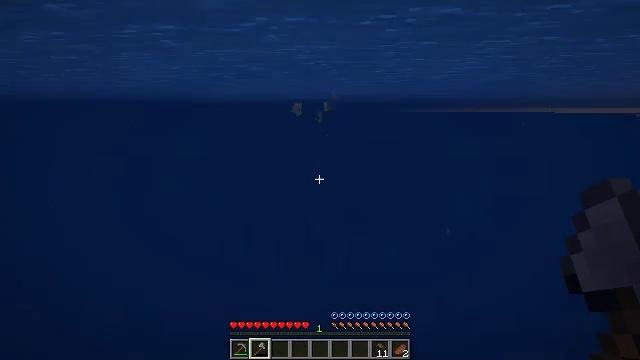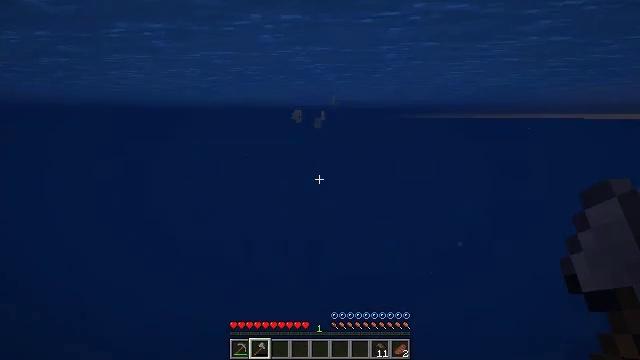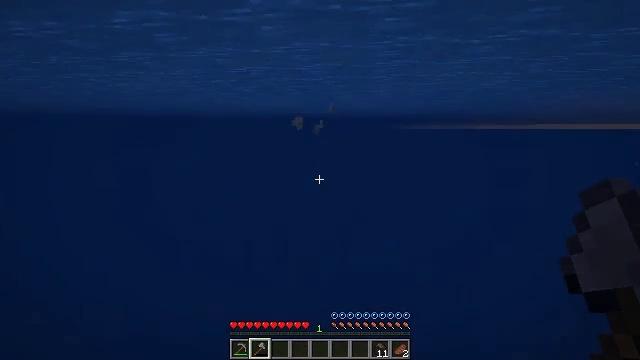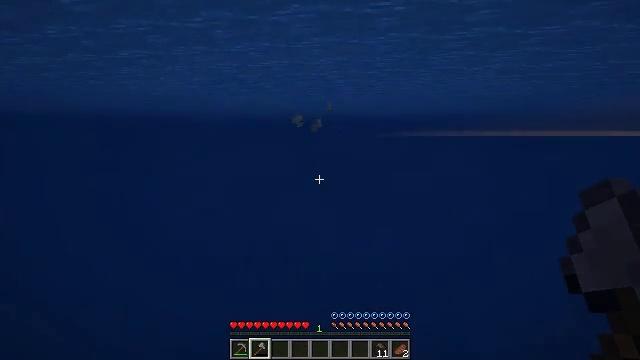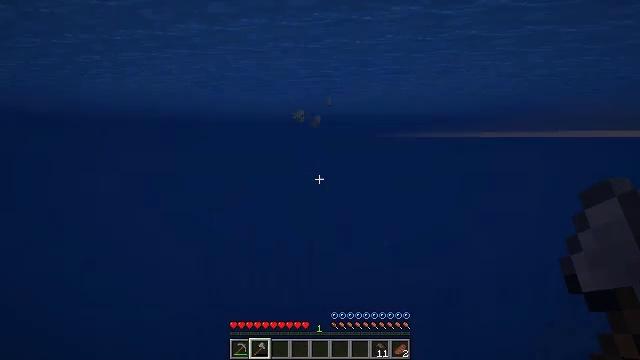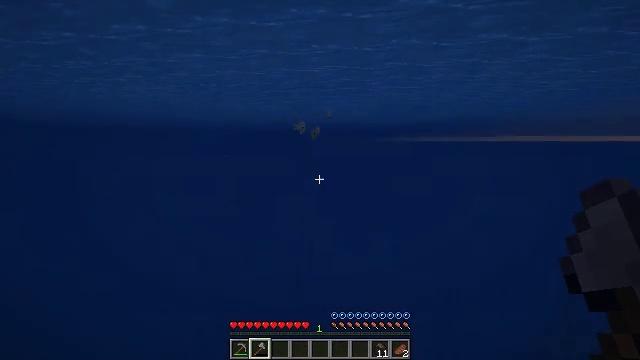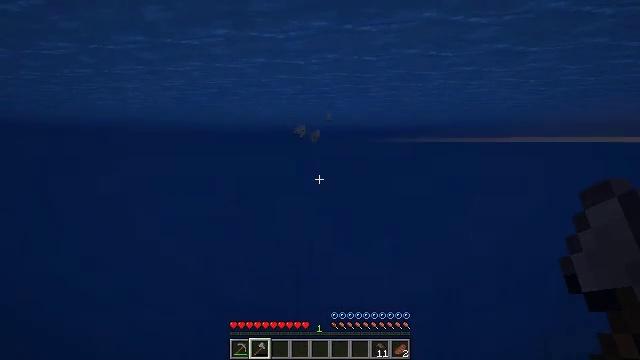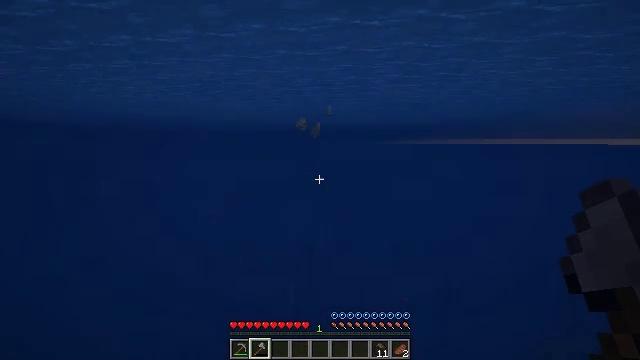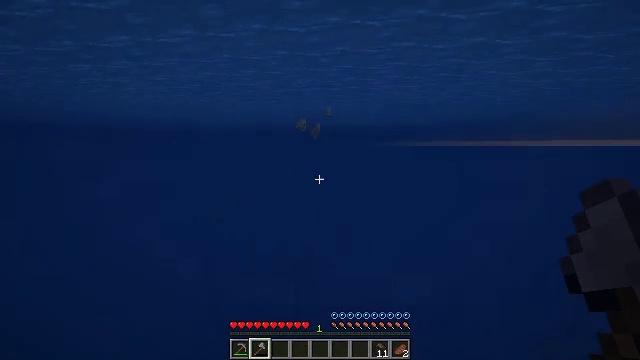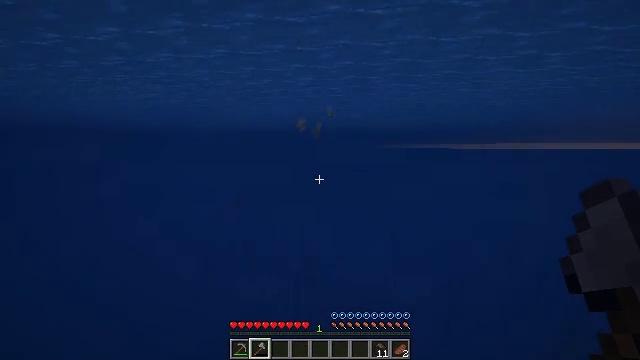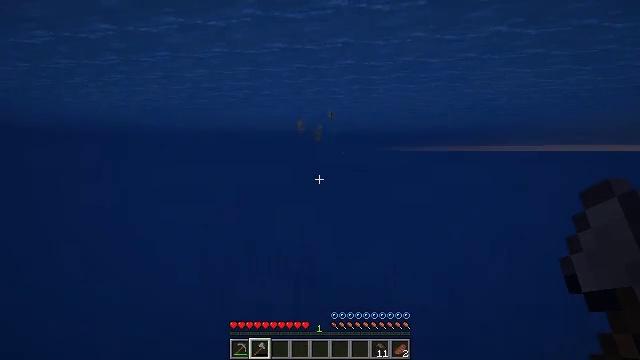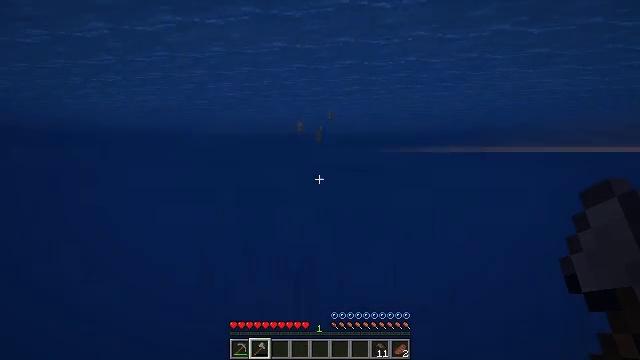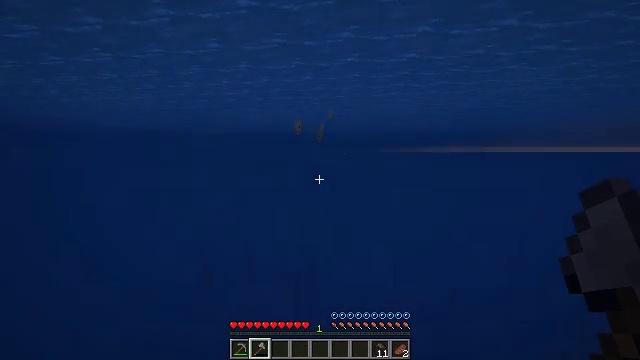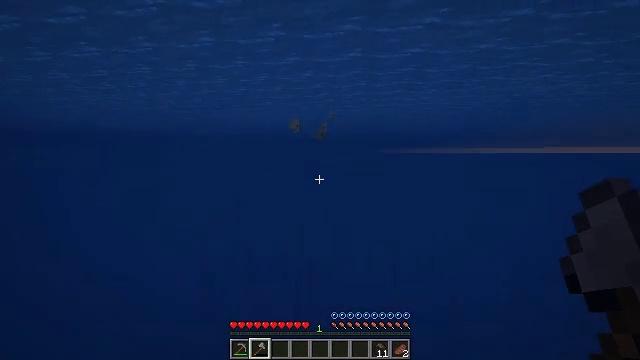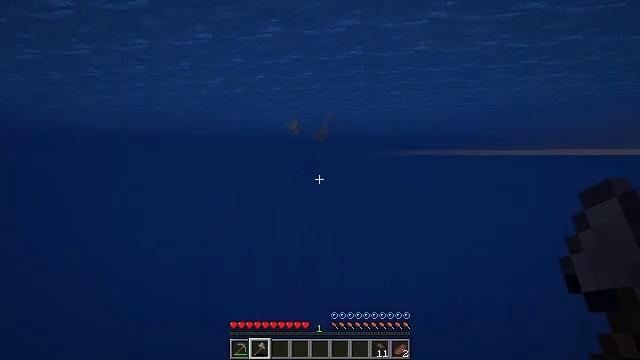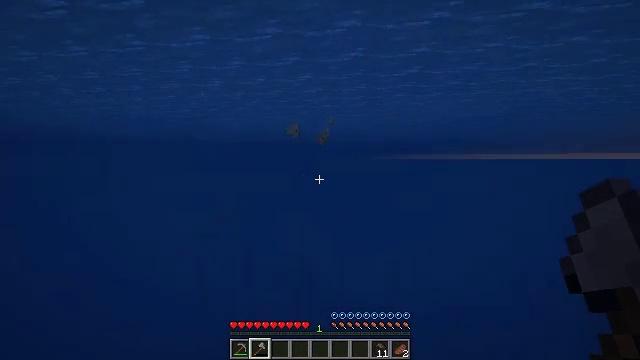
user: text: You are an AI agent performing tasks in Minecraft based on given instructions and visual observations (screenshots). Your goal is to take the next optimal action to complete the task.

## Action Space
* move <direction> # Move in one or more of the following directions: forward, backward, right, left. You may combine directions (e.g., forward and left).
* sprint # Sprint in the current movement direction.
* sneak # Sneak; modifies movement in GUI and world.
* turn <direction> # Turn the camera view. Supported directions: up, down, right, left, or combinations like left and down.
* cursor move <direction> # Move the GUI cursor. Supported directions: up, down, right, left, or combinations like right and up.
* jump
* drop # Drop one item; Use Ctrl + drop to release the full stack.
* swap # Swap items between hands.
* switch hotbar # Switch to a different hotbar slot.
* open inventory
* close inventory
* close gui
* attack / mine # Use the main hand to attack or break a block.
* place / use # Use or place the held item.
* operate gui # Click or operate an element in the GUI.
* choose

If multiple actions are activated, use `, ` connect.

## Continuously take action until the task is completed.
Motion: motion action
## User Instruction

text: Hunt a tropical fish.
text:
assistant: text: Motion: move forward, sprint, turn up
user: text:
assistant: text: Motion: move forward, sprint, turn up
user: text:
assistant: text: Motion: move forward, sprint, jump
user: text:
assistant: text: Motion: move forward, sprint, jump
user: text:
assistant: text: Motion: move forward, sprint, jump
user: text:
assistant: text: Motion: move forward, sprint, jump
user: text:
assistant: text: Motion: move forward, sprint, jump
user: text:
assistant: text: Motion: move forward, sprint
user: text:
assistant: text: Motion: move forward, sprint
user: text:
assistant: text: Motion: move forward, sprint
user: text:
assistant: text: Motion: move forward, sprint
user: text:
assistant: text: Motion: move forward, sprint
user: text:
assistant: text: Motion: move forward, sprint
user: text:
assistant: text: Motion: move forward, sprint
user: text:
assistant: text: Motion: move forward, sprint
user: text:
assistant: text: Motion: move forward, sprint, turn up
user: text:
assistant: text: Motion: move forward, sprint, turn right
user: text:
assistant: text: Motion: move forward, sprint, turn right
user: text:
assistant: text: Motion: move forward, sprint
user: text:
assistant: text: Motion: move forward, sprint, turn left
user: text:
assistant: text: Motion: move forward, sprint, turn left and down
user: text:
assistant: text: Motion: move forward, turn left
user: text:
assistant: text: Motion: move forward, turn left
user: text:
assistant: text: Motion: move forward
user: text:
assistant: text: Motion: move forward
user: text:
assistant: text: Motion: move forward
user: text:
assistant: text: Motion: move forward, turn up
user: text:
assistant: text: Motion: move forward, turn up
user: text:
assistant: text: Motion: move forward, turn up
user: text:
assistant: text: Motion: move forward, turn up